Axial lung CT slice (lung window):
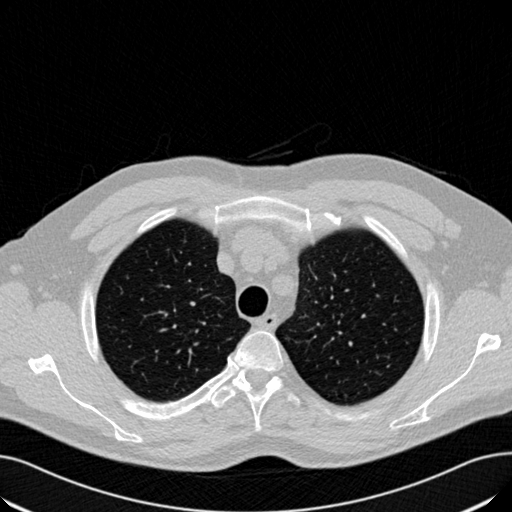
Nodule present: no